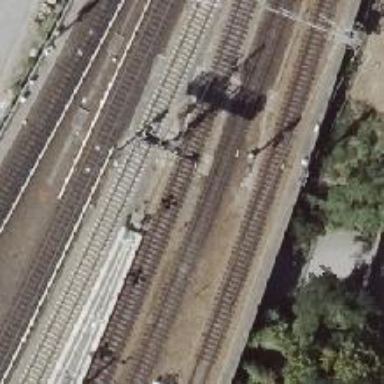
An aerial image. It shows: Railway signal.